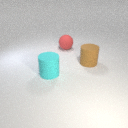
large cyan rubber cylinder to the left of large brown rubber cylinder